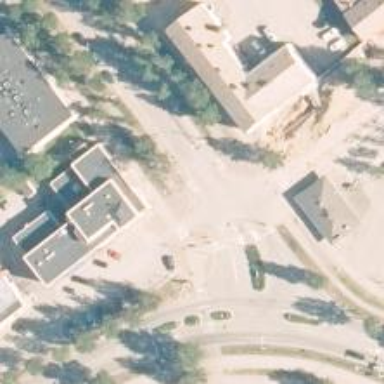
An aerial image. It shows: Marked crossing with pedestrian island.